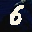
Label: 6